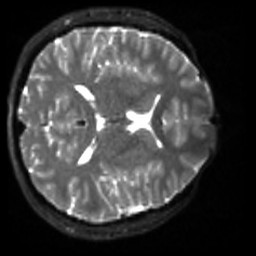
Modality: sbref
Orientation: axial
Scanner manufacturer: siemens
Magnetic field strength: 3 T
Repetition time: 4 s
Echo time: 0.0594 s